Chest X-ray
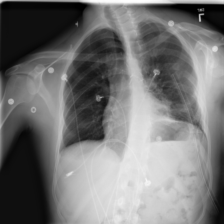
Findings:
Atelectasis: negative
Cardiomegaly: negative
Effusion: negative
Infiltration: negative
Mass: negative
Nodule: negative
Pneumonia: negative
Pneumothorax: negative
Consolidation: negative
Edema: negative
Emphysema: negative
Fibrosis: negative
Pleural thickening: negative
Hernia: negative